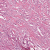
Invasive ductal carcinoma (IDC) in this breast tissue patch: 1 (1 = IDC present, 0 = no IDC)